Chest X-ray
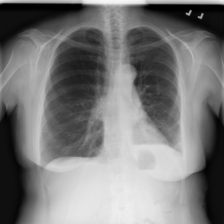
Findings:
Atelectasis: positive
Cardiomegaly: negative
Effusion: positive
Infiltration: negative
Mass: negative
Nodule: negative
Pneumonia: negative
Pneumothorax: positive
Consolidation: negative
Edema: negative
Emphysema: negative
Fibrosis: negative
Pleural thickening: negative
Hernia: negative